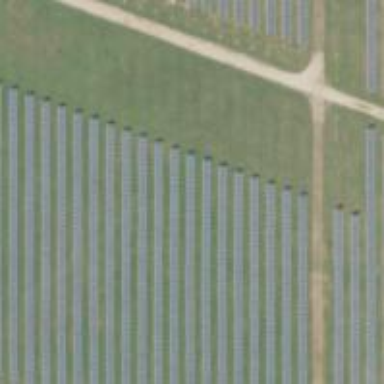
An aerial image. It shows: Solar power generator with photovoltaic panels.